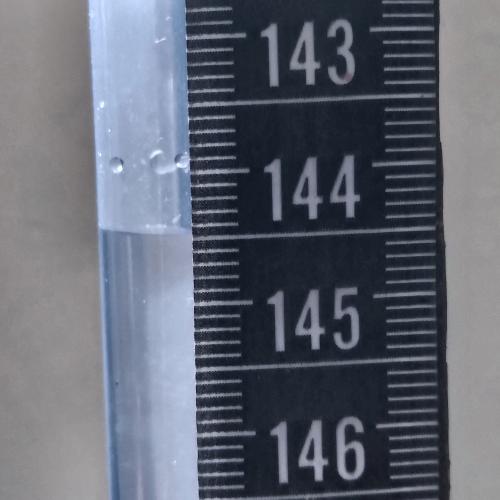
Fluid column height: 144.5 cm